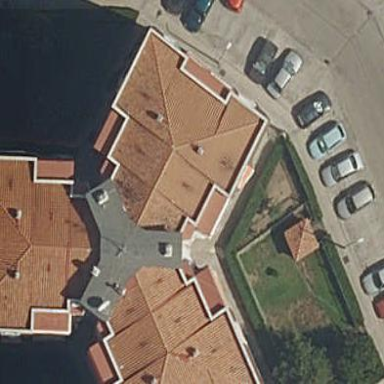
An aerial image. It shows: Image showing building with apartments.